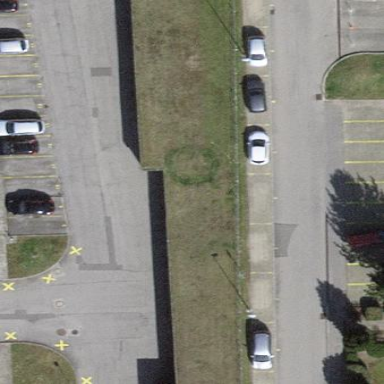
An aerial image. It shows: Parking available on the street side.